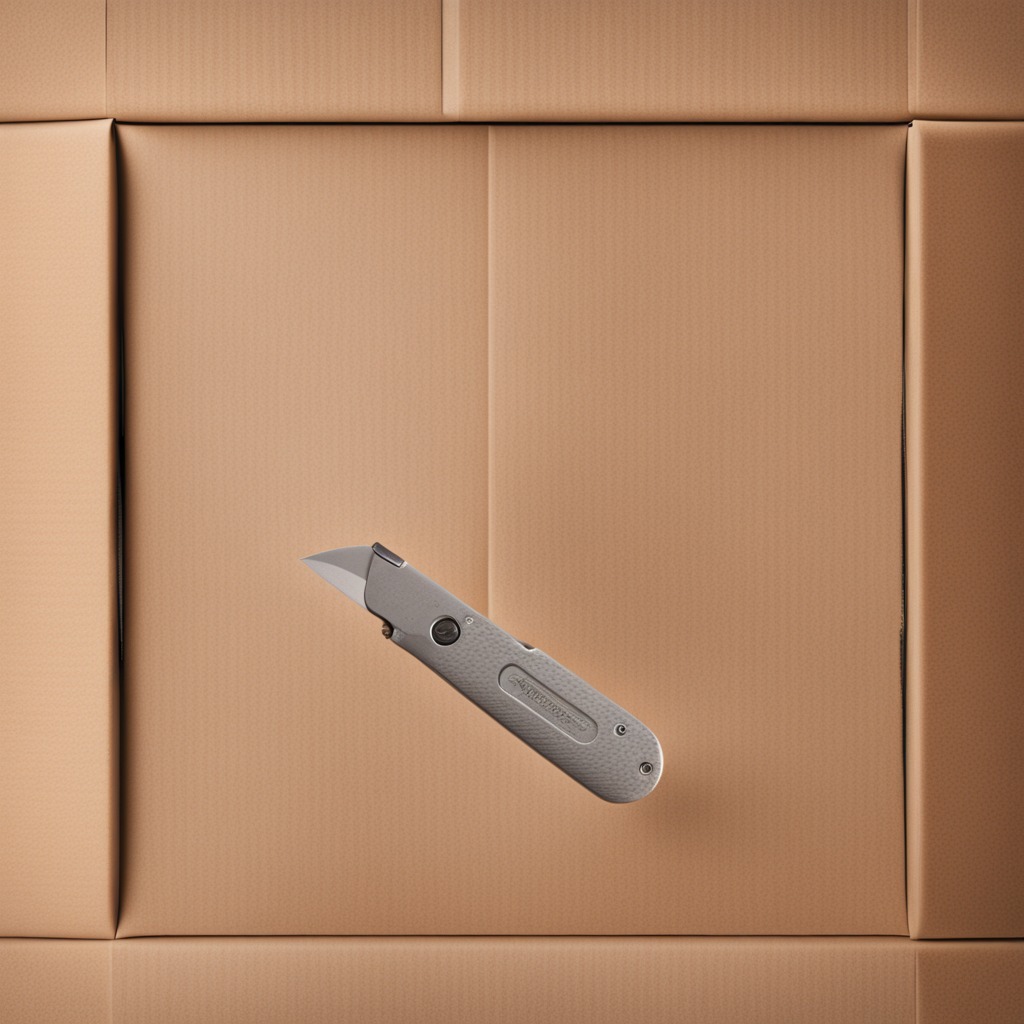
A utility knife is lying on a clean dry cardboard box surface in an outdoor workshop during daytime bright natural light soft shadows slightly creased but